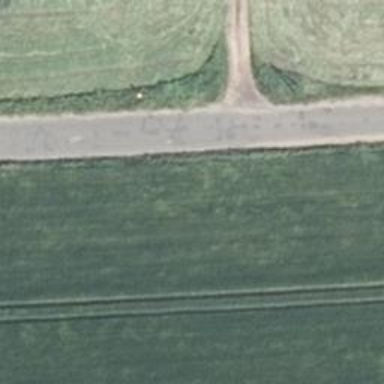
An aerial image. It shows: Unclassified road with gravel surface.